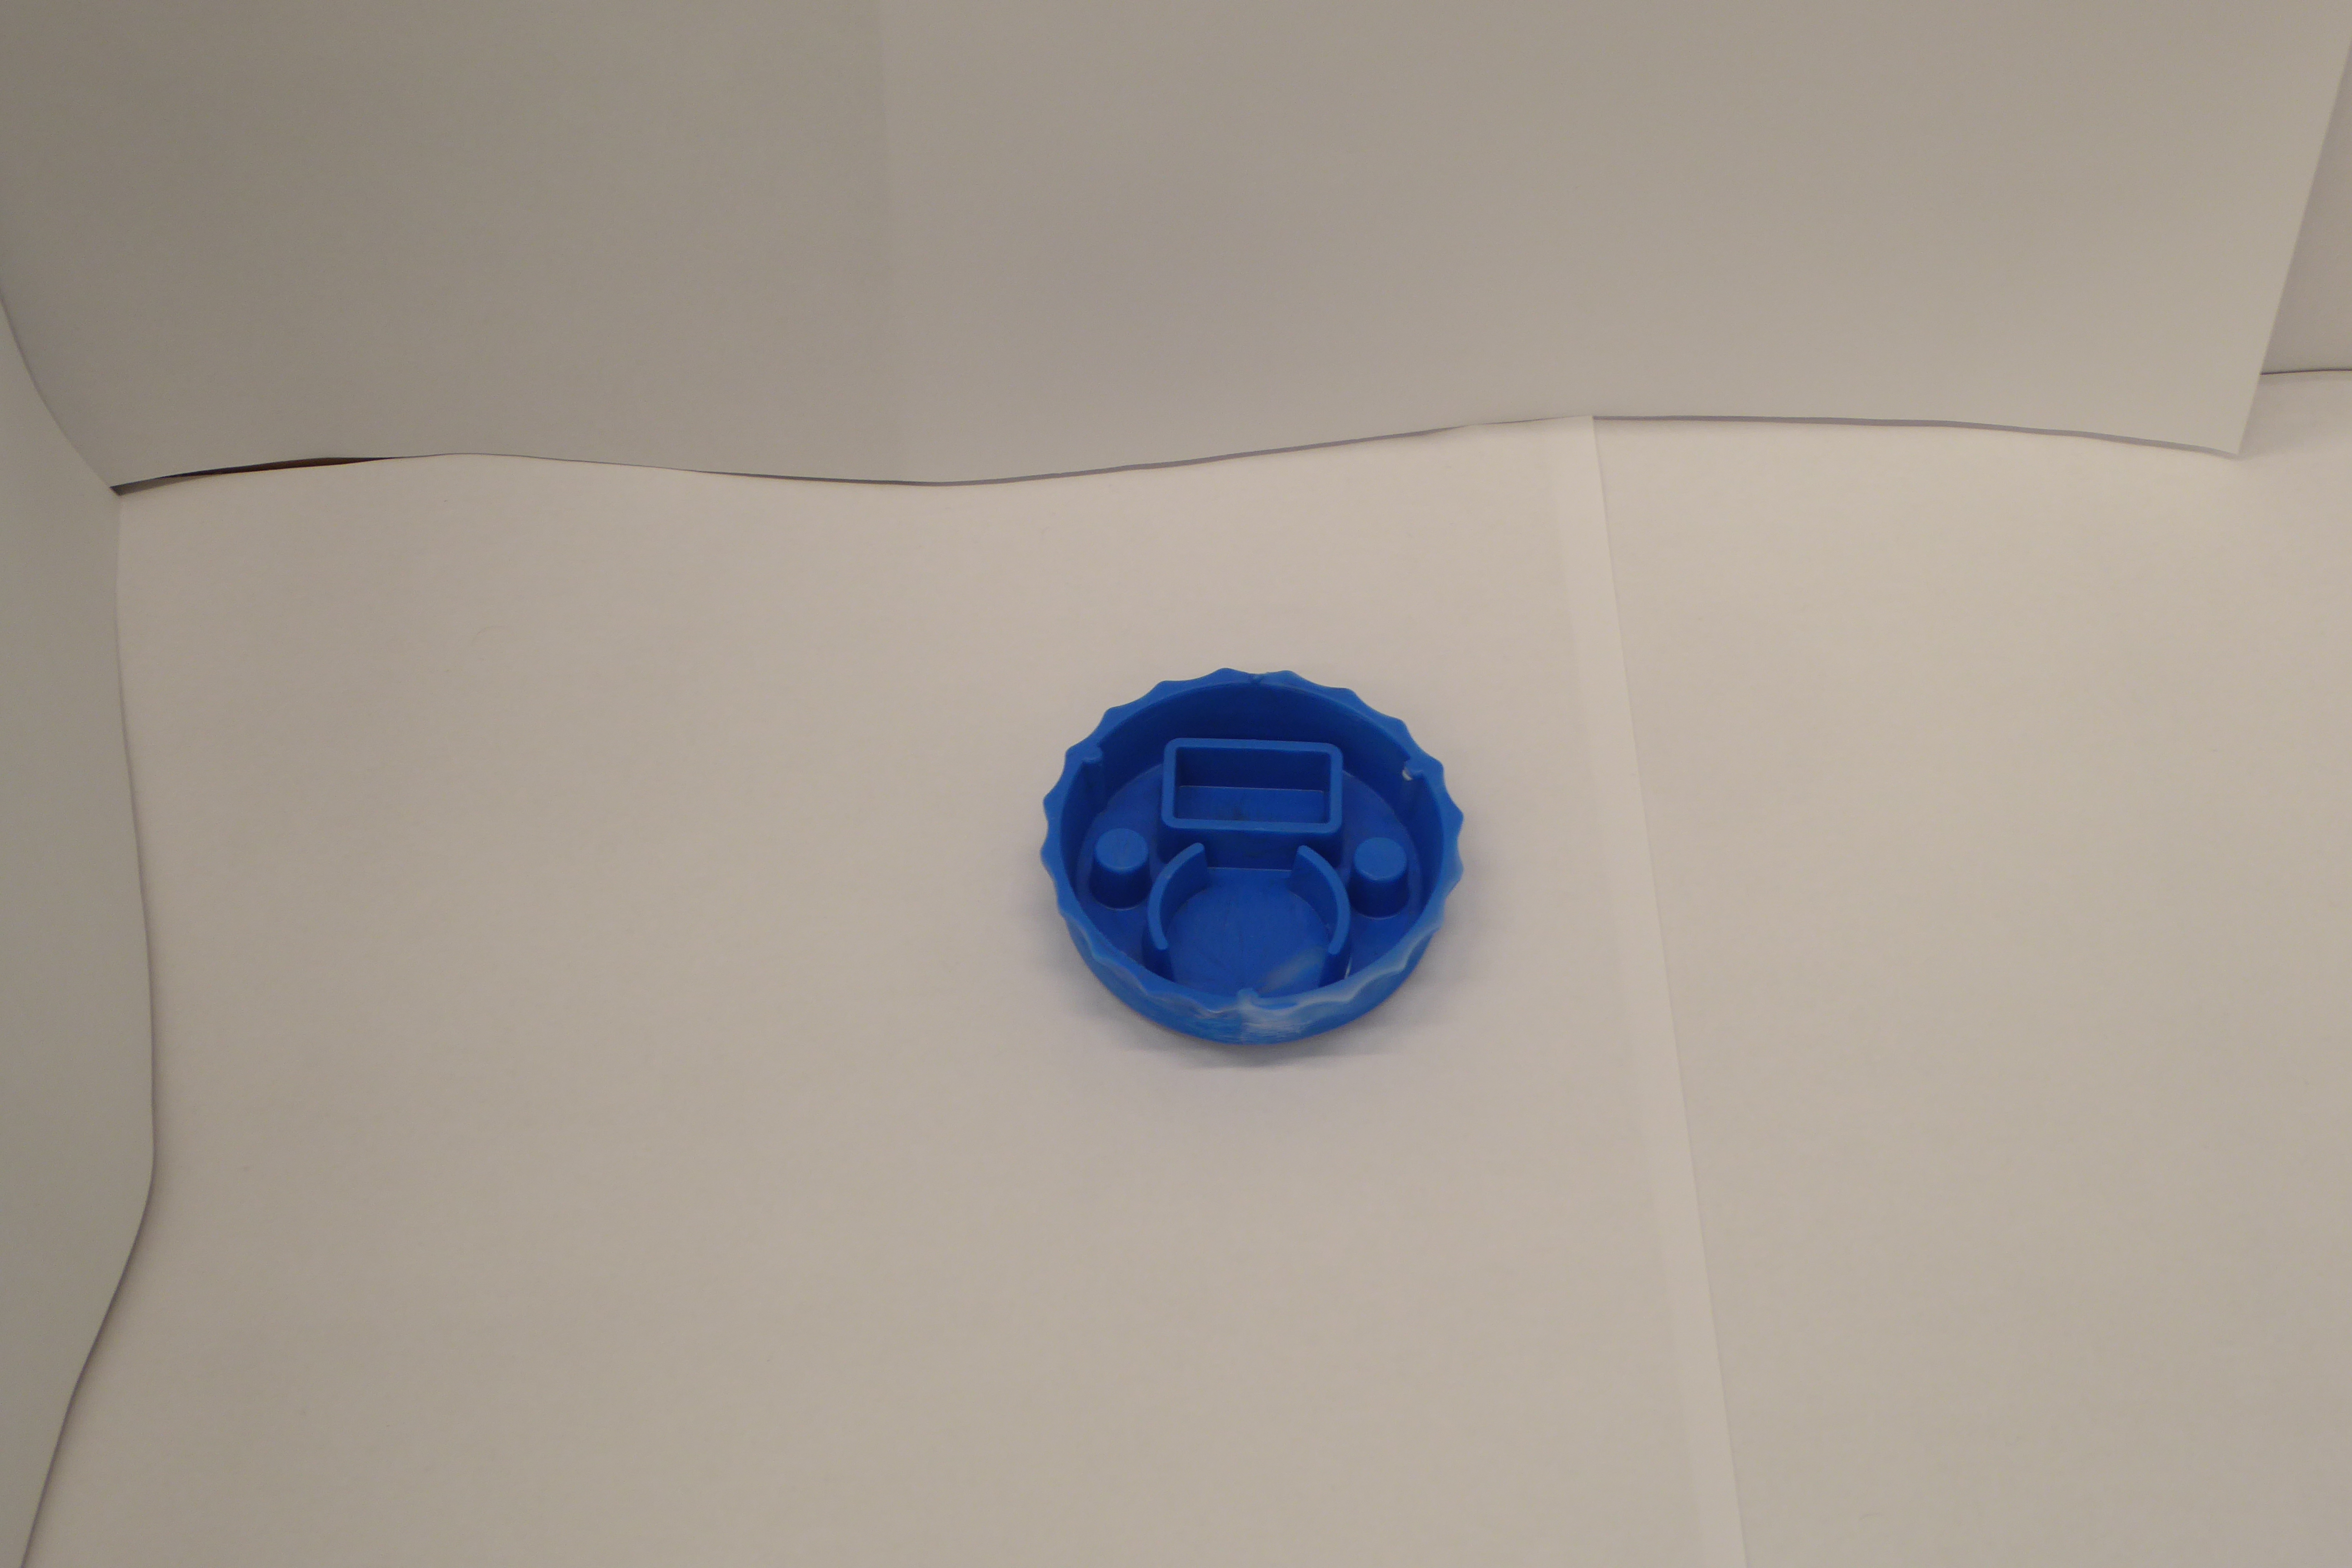
Label: Bottle Opener - Cover